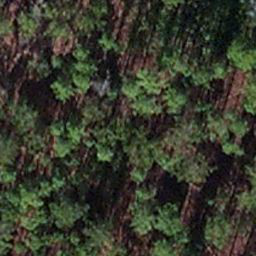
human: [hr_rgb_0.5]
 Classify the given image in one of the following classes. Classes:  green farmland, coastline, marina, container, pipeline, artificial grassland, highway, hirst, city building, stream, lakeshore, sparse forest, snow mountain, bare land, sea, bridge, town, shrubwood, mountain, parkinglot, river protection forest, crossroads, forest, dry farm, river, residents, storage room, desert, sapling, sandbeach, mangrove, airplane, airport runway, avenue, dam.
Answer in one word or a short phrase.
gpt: sapling